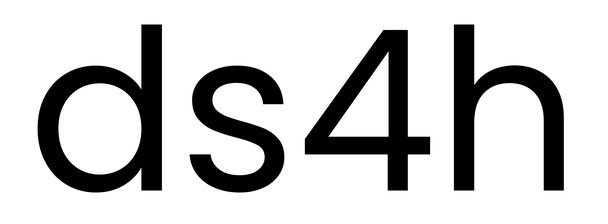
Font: Poppins-Regular